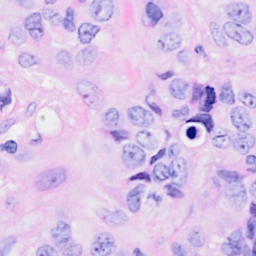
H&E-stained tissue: Breast